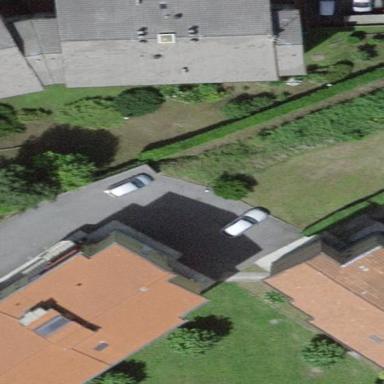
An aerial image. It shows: Garden that is leisure land.